Aerial crown-view tile of a tropical tree (Barro Colorado Island, Panama), acquired 20250124:
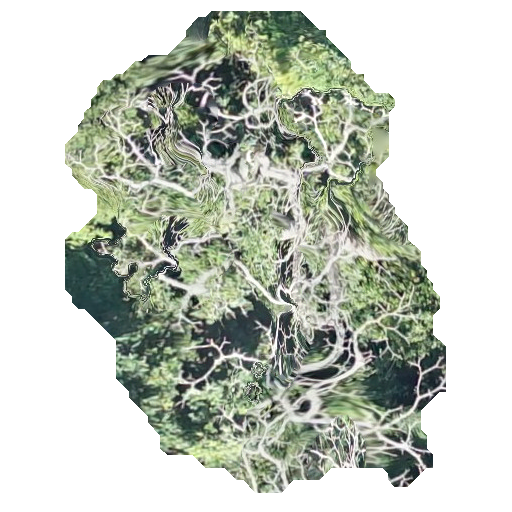
Species: Pseudobombax septenatum
GBIF accepted scientific name: Pseudobombax septenatum
Crown area: 198.794 m²